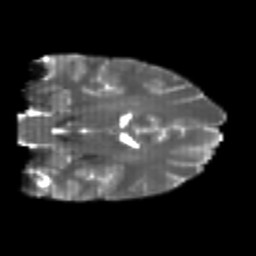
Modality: T2w
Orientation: coronal
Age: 26
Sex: male
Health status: healthy
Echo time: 0.074 s